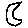
Label: moon